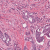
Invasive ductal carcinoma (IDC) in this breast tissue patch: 1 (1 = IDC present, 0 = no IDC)